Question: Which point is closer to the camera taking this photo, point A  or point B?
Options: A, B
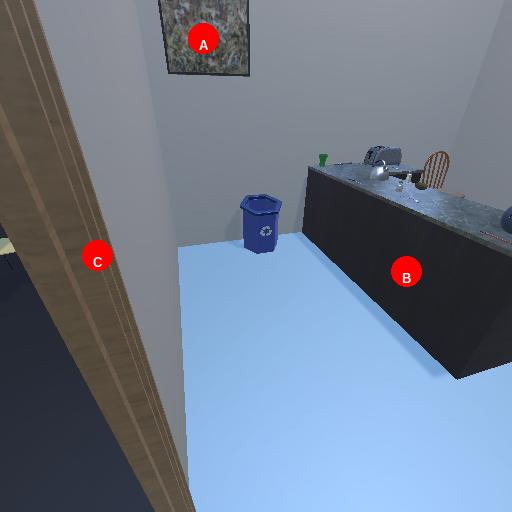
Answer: A